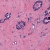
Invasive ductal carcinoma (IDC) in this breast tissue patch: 0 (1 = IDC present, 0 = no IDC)